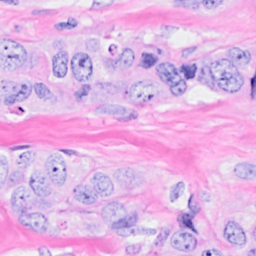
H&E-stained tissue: Breast